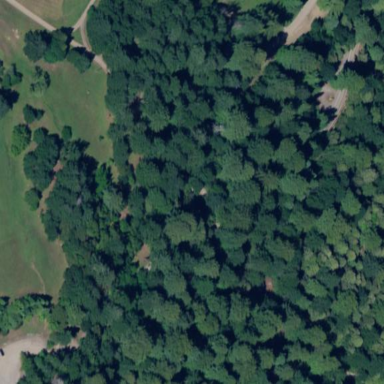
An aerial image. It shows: Charming woodland area that serves as tourist attraction.